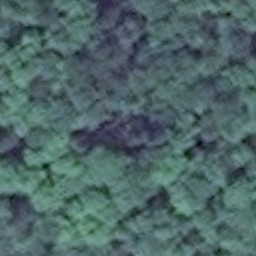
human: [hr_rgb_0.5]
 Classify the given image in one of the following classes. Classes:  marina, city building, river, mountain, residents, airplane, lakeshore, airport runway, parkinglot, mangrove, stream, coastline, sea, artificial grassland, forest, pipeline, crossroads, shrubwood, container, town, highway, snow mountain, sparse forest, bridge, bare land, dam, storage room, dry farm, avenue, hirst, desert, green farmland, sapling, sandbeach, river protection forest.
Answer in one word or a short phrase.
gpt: forest